Question:
Here is my code:
'''
override func viewDidLoad() {
super.viewDidLoad()
//Setting up the Location Manager.
locationManager.delegate = self
locationManager.desiredAccuracy = kCLLocationAccuracyBest
locationManager.requestWhenInUseAuthorization()
locationManager.startUpdatingLocation()
//Showing user location on the map as a blue dot.
self.theMap.showsUserLocation = true
//Setting the delegate for the map view.
self.theMap.delegate = self
}
func locationManager(manager: CLLocationManager, didUpdateLocations locations: [CLLocation]) {
//Getting the last recorded location.
let location = locations.last
let ceter = CLLocationCoordinate2D(latitude: (location?.coordinate.latitude)!, longitude: (location?.coordinate.longitude)!)
//Setting the region of the map.
let region = MKCoordinateRegion(center: ceter, span: MKCoordinateSpanMake(0.01, 0.01))
//Assigning the region to the map.
self.theMap.setRegion(region, animated: true)
//Stop updating the location.
self.locationManager.stopUpdatingLocation()
}
func mapView(mapView: MKMapView, regionDidChangeAnimated animated: Bool) {
//Getting the center coordinate of the screen.
let thecenter = mapView.centerCoordinate
//Storing latitude & longitude in seperate variables.
let centerLat = thecenter.latitude
let centerlon = thecenter.longitude
//Converting CLLocationCoordinate2D to CLLocation.
let movedMap: CLLocation = CLLocation(latitude: centerLat, longitude: centerlon)
//Performing Reverse GeoCoding to retrieve address from Coordinates.
CLGeocoder().reverseGeocodeLocation(movedMap) { (placemarks, error) -> Void in
//Checking for error.
if(error != nil) {
print(error)
}else{
//Taking the first coordinates among the lot & storing in variable 'p'.
if let p = placemarks?.last {
//Unwrapping Optional Strings.
let roadno = p.subThoroughfare ?? ""
//Checking if subThoroughfare exists.
if(p.subThoroughfare != nil) {
//Unwrapping Optional Strings.
let thoroughfare = p.thoroughfare ?? ""
let subLocality = p.subLocality ?? ""
let locality = p.locality ?? ""
let administrativeArea = p.administrativeArea ?? ""
let postalCode = p.postalCode ?? ""
let country = p.country ?? ""
let address = " \(roadno)
\(thoroughfare)
\(subLocality)
\(locality) \(administrativeArea) \(postalCode)
\(country)"
print(address)
//Assigning the address to the address label on the map.
self.addressLabel.text = " \(roadno)
\(thoroughfare)
\(subLocality)
\(locality) \(administrativeArea) \(postalCode)
\(country)"
}else{
//Unwrapping Optional Strings.
let thoroughfare = p.thoroughfare ?? ""
let subLocality = p.subLocality ?? ""
let locality = p.locality ?? ""
let administrativeArea = p.administrativeArea ?? ""
let postalCode = p.postalCode ?? ""
let country = p.country ?? ""
let address = " \(roadno)
\(thoroughfare)
\(subLocality)
\(locality) \(administrativeArea) \(postalCode)
\(country)"
print(address)
//Assigning the address to the address label on the map.
self.addressLabel.text = " \(thoroughfare)
\(subLocality)
\(locality) \(administrativeArea) \(postalCode)
\(country)"
}
}
}
}
}
'''
I am sure my error is the 'regionDidChangeAnimated()' function, but I am not able to understand why it is reverse geocoding coordinates even before the GPS permissions are given.
*Edited
This is a new error message i get occasionally when i run the project.
Trying to start MapKit location updates without prompting for location authorization. Must call -[CLLocationManager requestWhenInUseAuthorization] or -[CLLocationManager requestAlwaysAuthorization] first.
<URL>
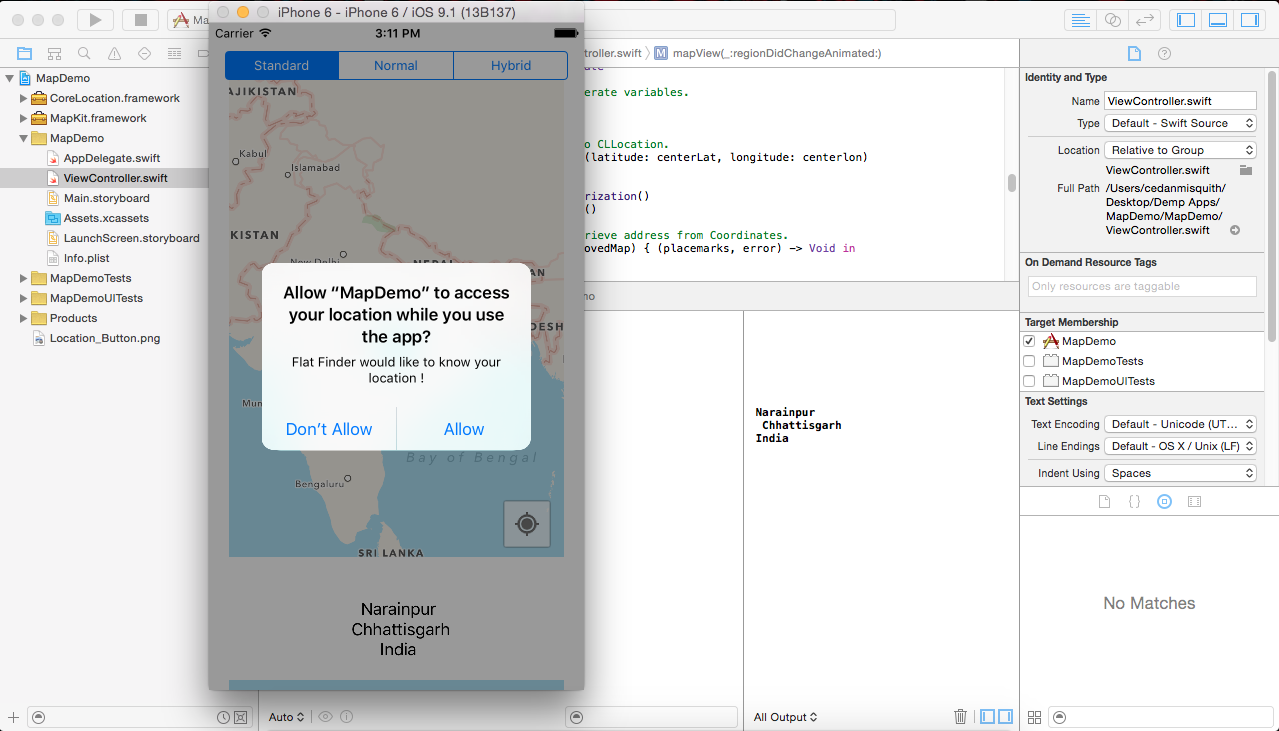
Answer: Okay so i kinda found a solution to the problem i was facing. I don't know if this is the right solution but doing this made the error go away and the map works fine.
'''
override func viewDidLoad() {
super.viewDidLoad()
let coordinate:CLLocationCoordinate2D = CLLocationCoordinate2D(latitude: 0, longitude: 0)
let span = MKCoordinateSpanMake(100, 80)
let region = MKCoordinateRegionMake(coordinate, span)
self.theMap.setRegion(region, animated: true)
//Setting up the Location Manager.
locationManager.delegate = self
locationManager.desiredAccuracy = kCLLocationAccuracyBest
locationManager.requestWhenInUseAuthorization()
locationManager.startUpdatingLocation()
//Showing user location on the map as a blue dot.
self.theMap.showsUserLocation = true
//Setting the delegate for the map view.
self.theMap.delegate = self
}
'''
So what i did here was basically initialise the map to 0 Latitude & 0 Longitude and set the region in the viewDidLoad() and the error went away. If by any chance this is not the right the solution let me know what the exact solution to this problem is.